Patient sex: M
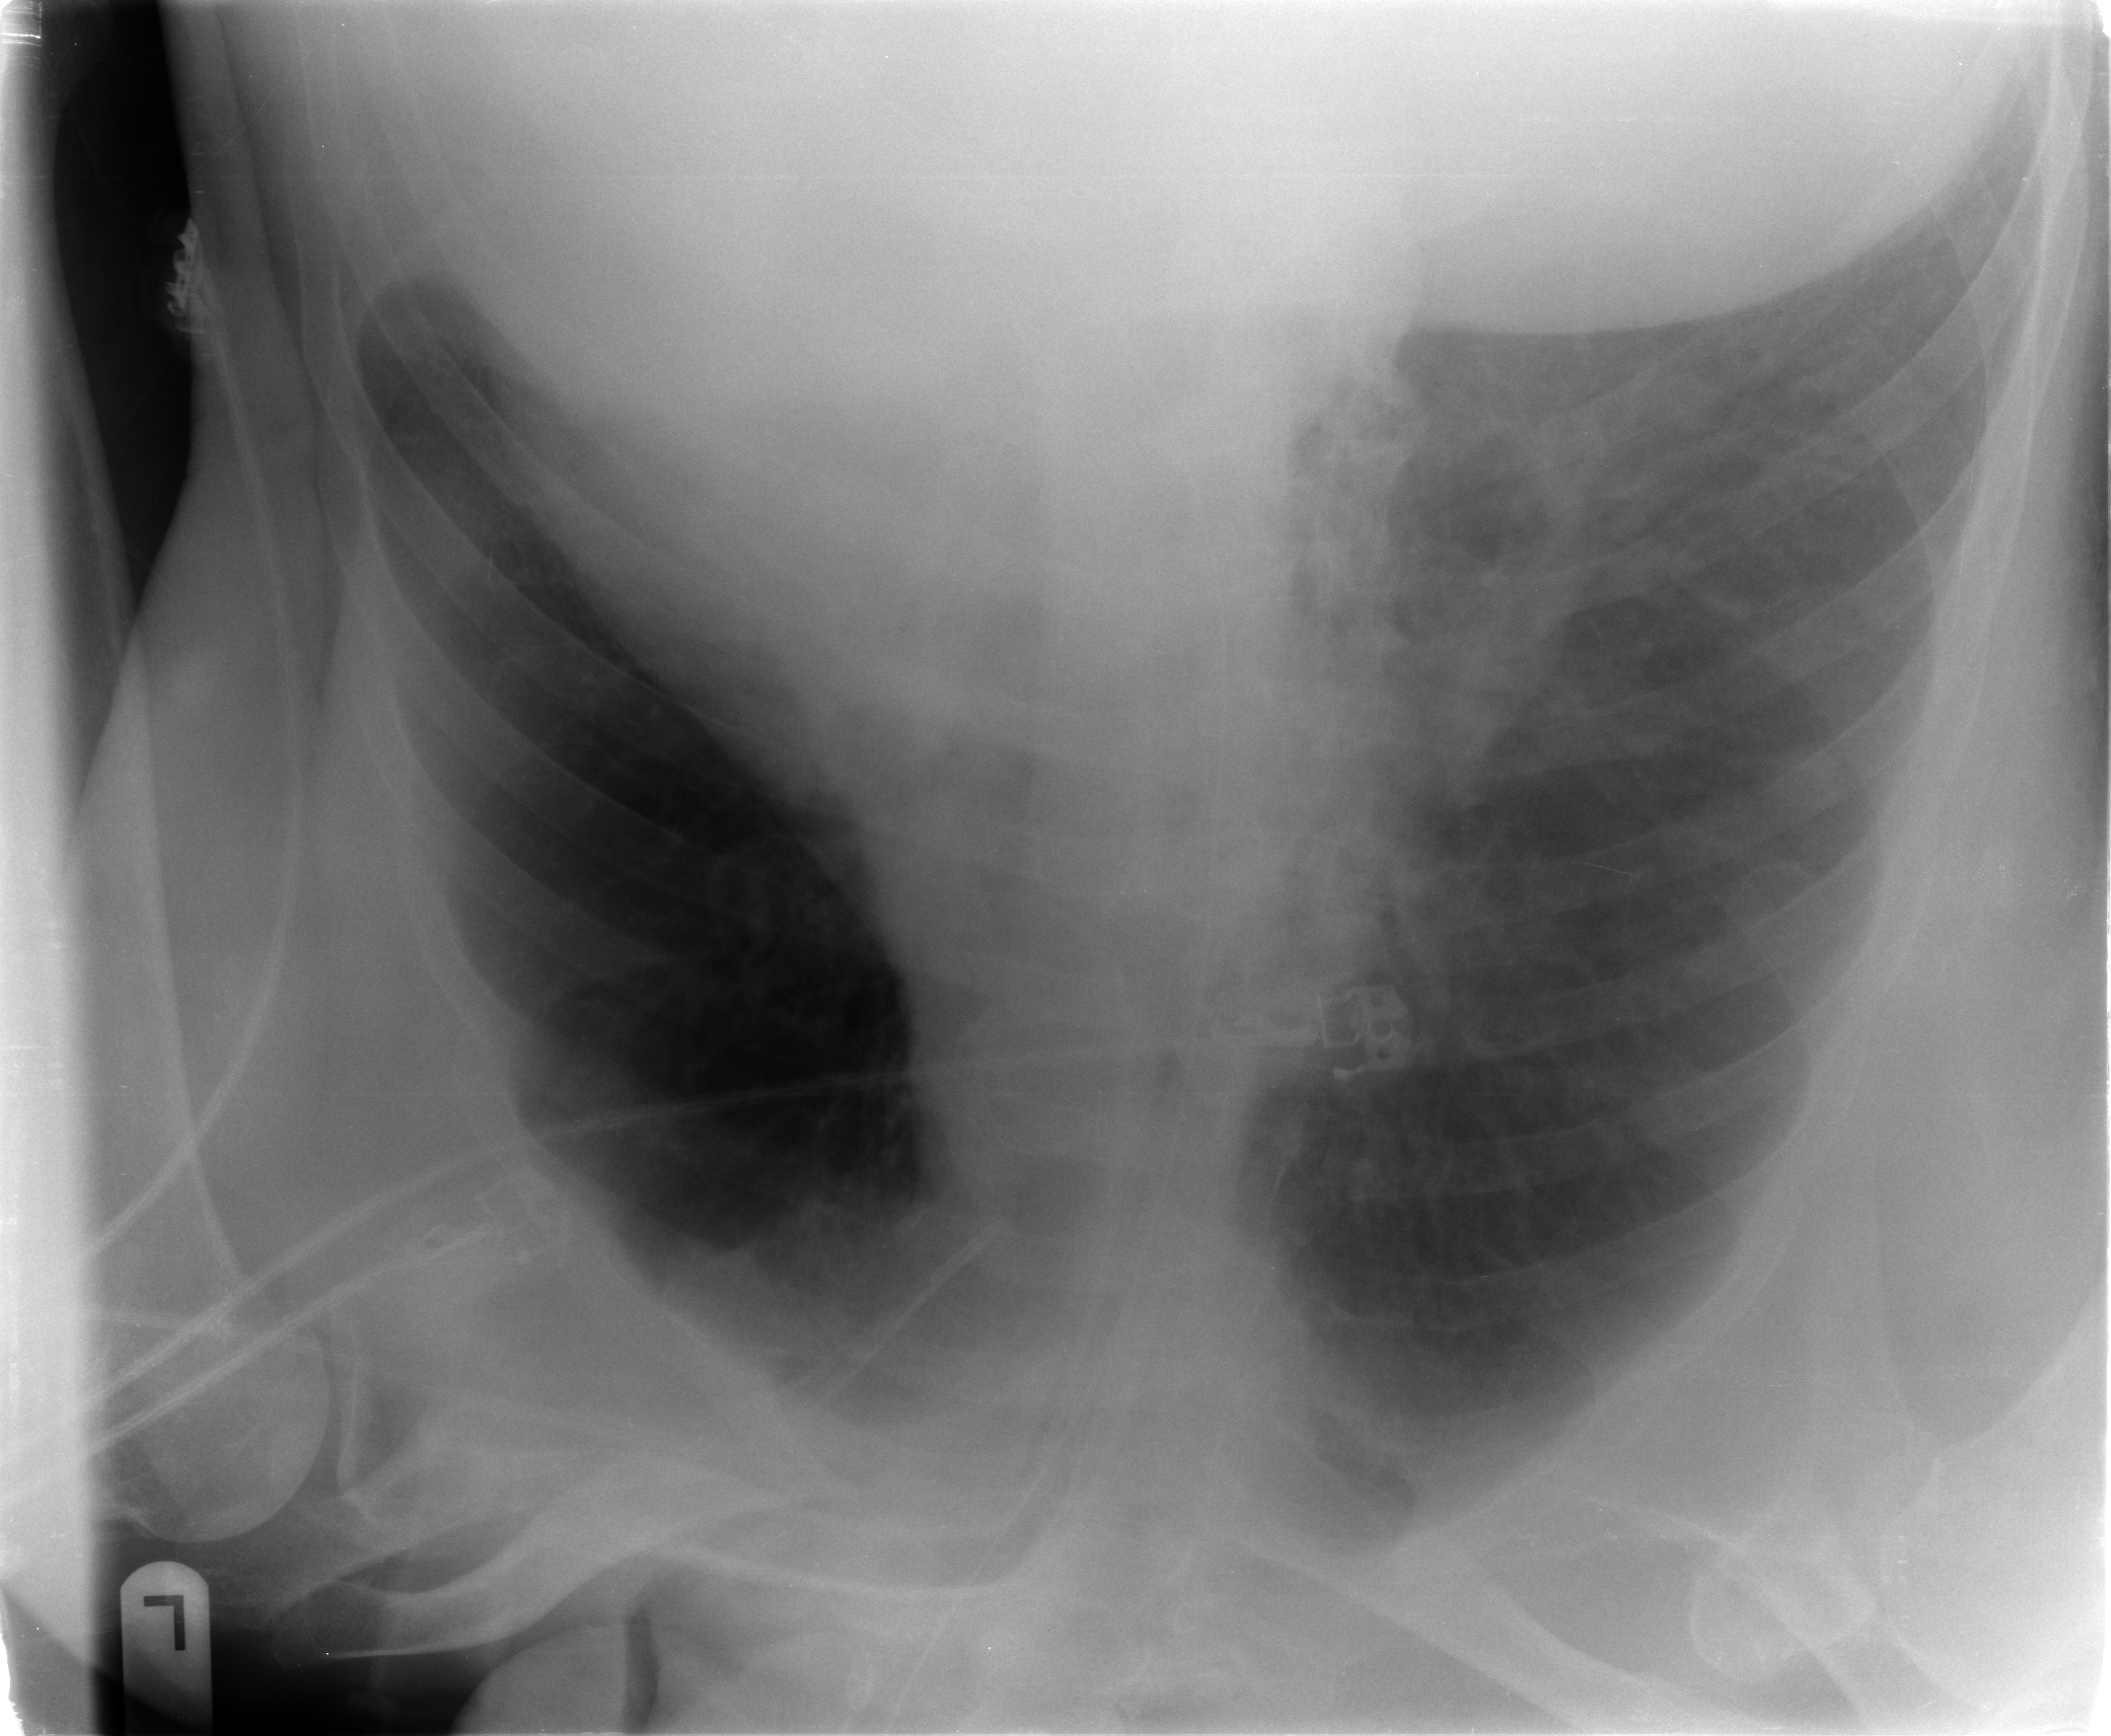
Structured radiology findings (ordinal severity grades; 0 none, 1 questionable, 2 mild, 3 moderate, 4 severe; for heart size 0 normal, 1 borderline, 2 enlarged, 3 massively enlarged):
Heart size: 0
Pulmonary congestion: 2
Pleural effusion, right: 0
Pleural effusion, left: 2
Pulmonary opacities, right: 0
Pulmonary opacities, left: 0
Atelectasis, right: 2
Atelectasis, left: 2